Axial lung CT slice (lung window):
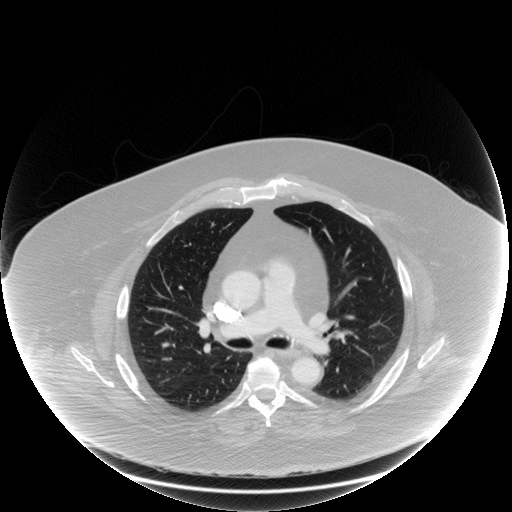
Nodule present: no